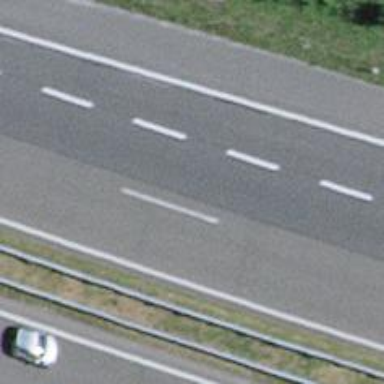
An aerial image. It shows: Asphalt motorway.